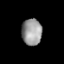
Tissue: lung
Cell type: Epithelial cells
Senescence score: 0.2082
Nuclear area (px): 518
Mean DAPI intensity: 153.915